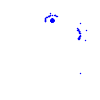
Particle: kaon